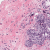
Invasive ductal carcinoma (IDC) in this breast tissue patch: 0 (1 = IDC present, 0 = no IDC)